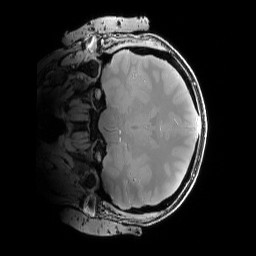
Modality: PDw
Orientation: coronal
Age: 26
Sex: female
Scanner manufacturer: siemens
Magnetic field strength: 6.98 T
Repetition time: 1.38 s
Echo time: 0.00242 s